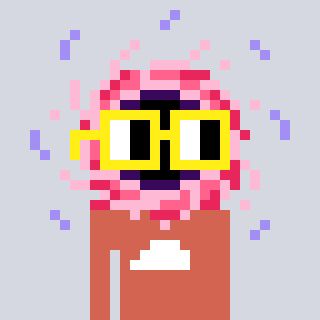
a pixel art character with square yellow glasses, a blackhole-shaped head and a peachy-colored body on a cool background